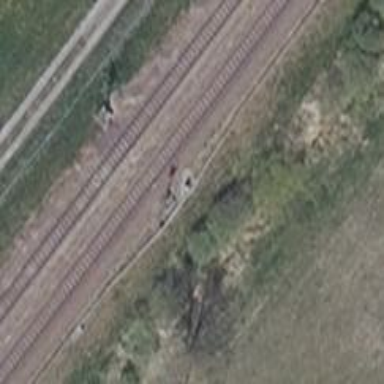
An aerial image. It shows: Light railway signal with light crossing form.